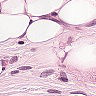
Metastatic tissue present: yes